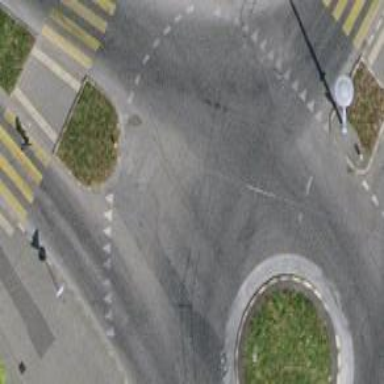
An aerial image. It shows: Tertiary road with asphalt surface leading to roundabout. The road has trolley wires installed.